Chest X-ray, PA view. Patient: 34 years old, sex M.
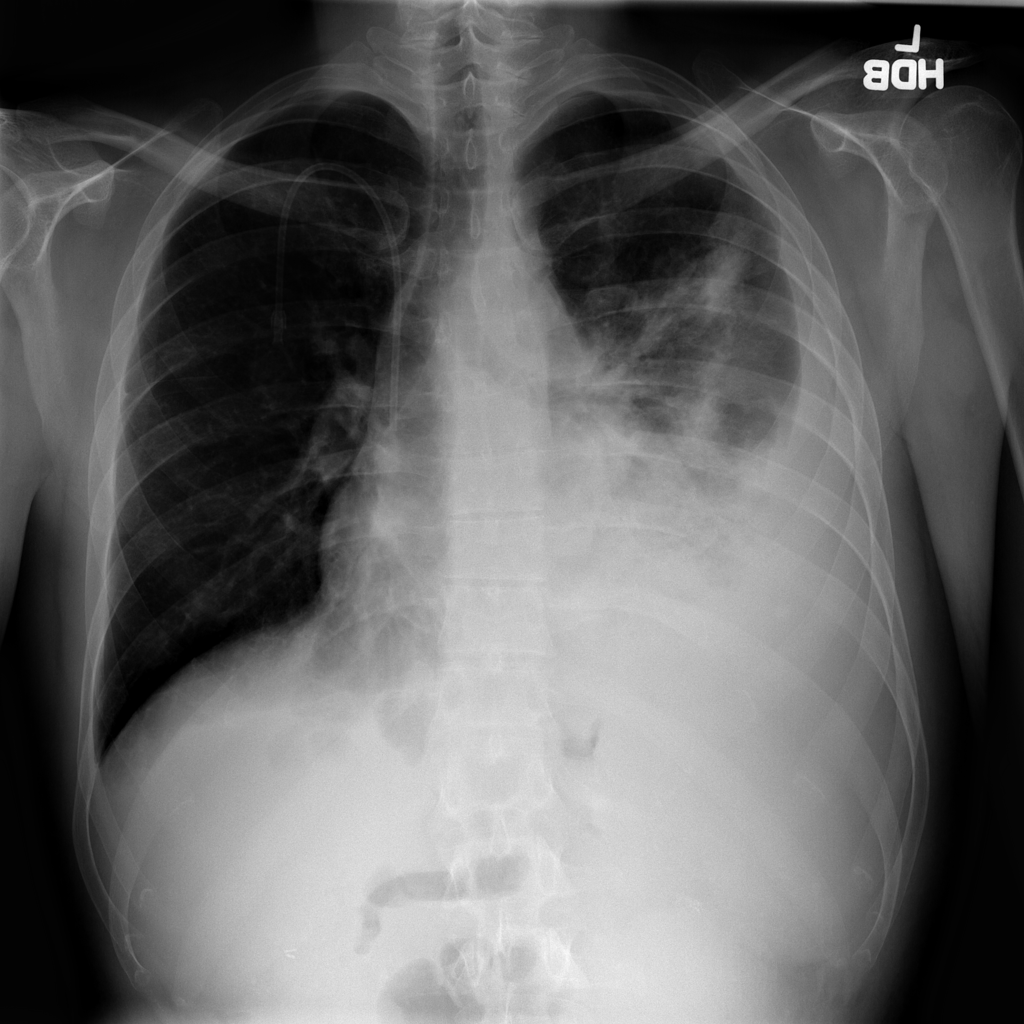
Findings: Atelectasis, Effusion, Infiltration